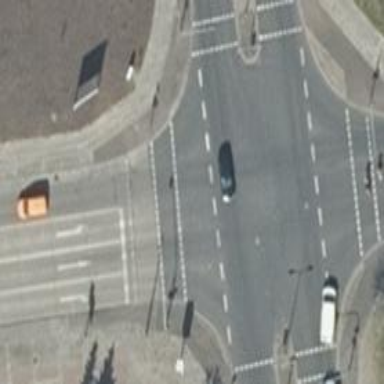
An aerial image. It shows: Road with traffic signals at the crossing.